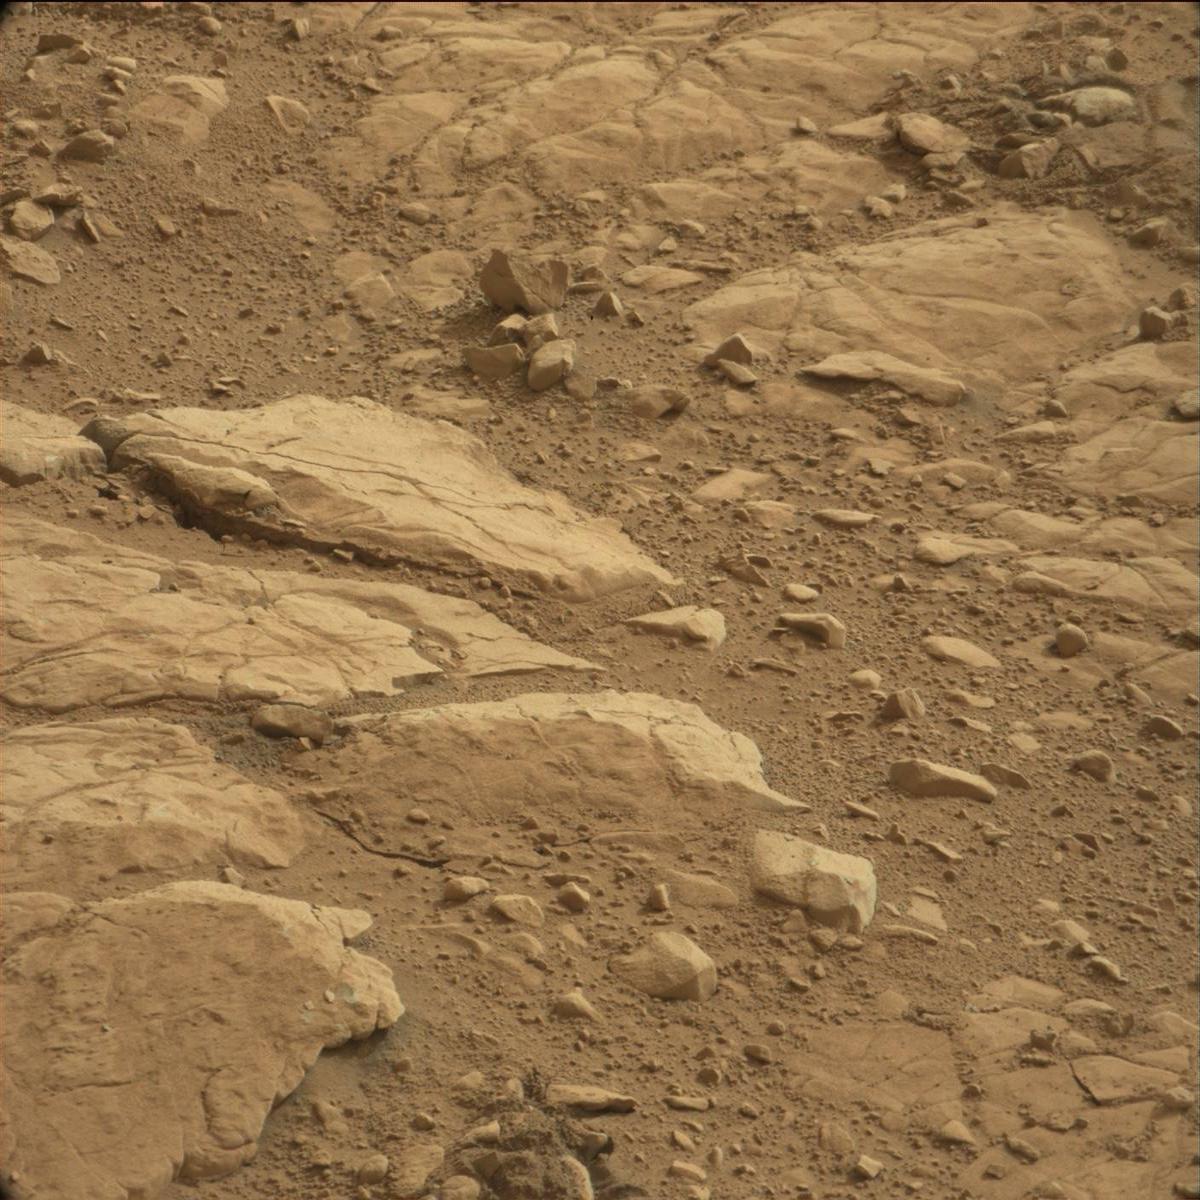
Terrain classes present: Bedrock, Sand / Soil